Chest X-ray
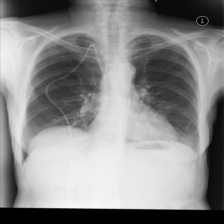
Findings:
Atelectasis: negative
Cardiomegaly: negative
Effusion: negative
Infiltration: negative
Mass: negative
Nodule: negative
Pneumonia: negative
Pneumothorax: negative
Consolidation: negative
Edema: negative
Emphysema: negative
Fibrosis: negative
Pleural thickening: negative
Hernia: negative